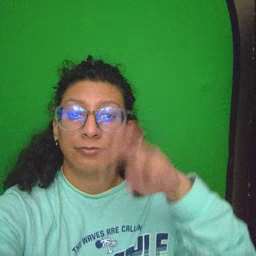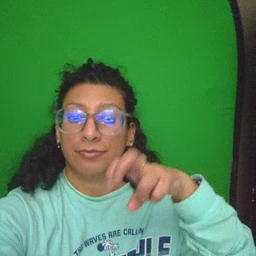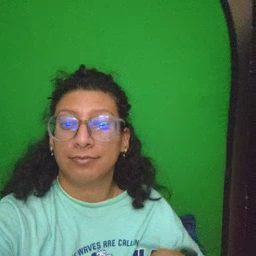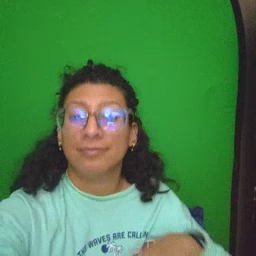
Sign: chair